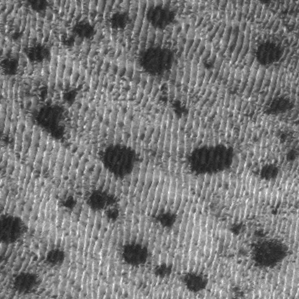
Label: frost